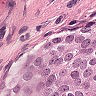
Metastatic tissue present: yes